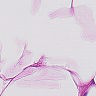
Metastatic tissue present: no